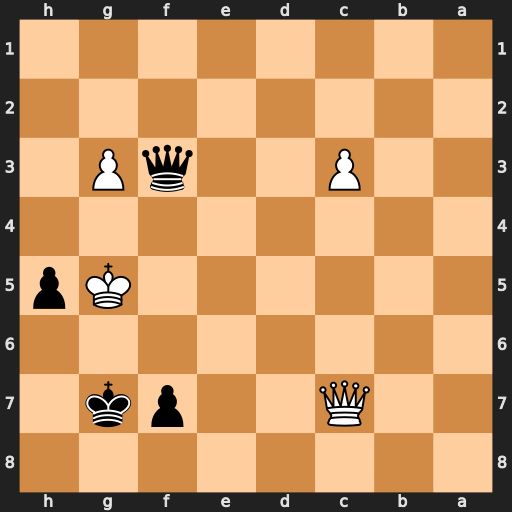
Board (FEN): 8/2Q2pk1/8/6Kp/8/2P2qP1/8/8
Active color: b
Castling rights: -
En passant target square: -
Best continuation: Qg4#